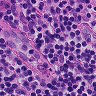
Metastatic tissue present: no